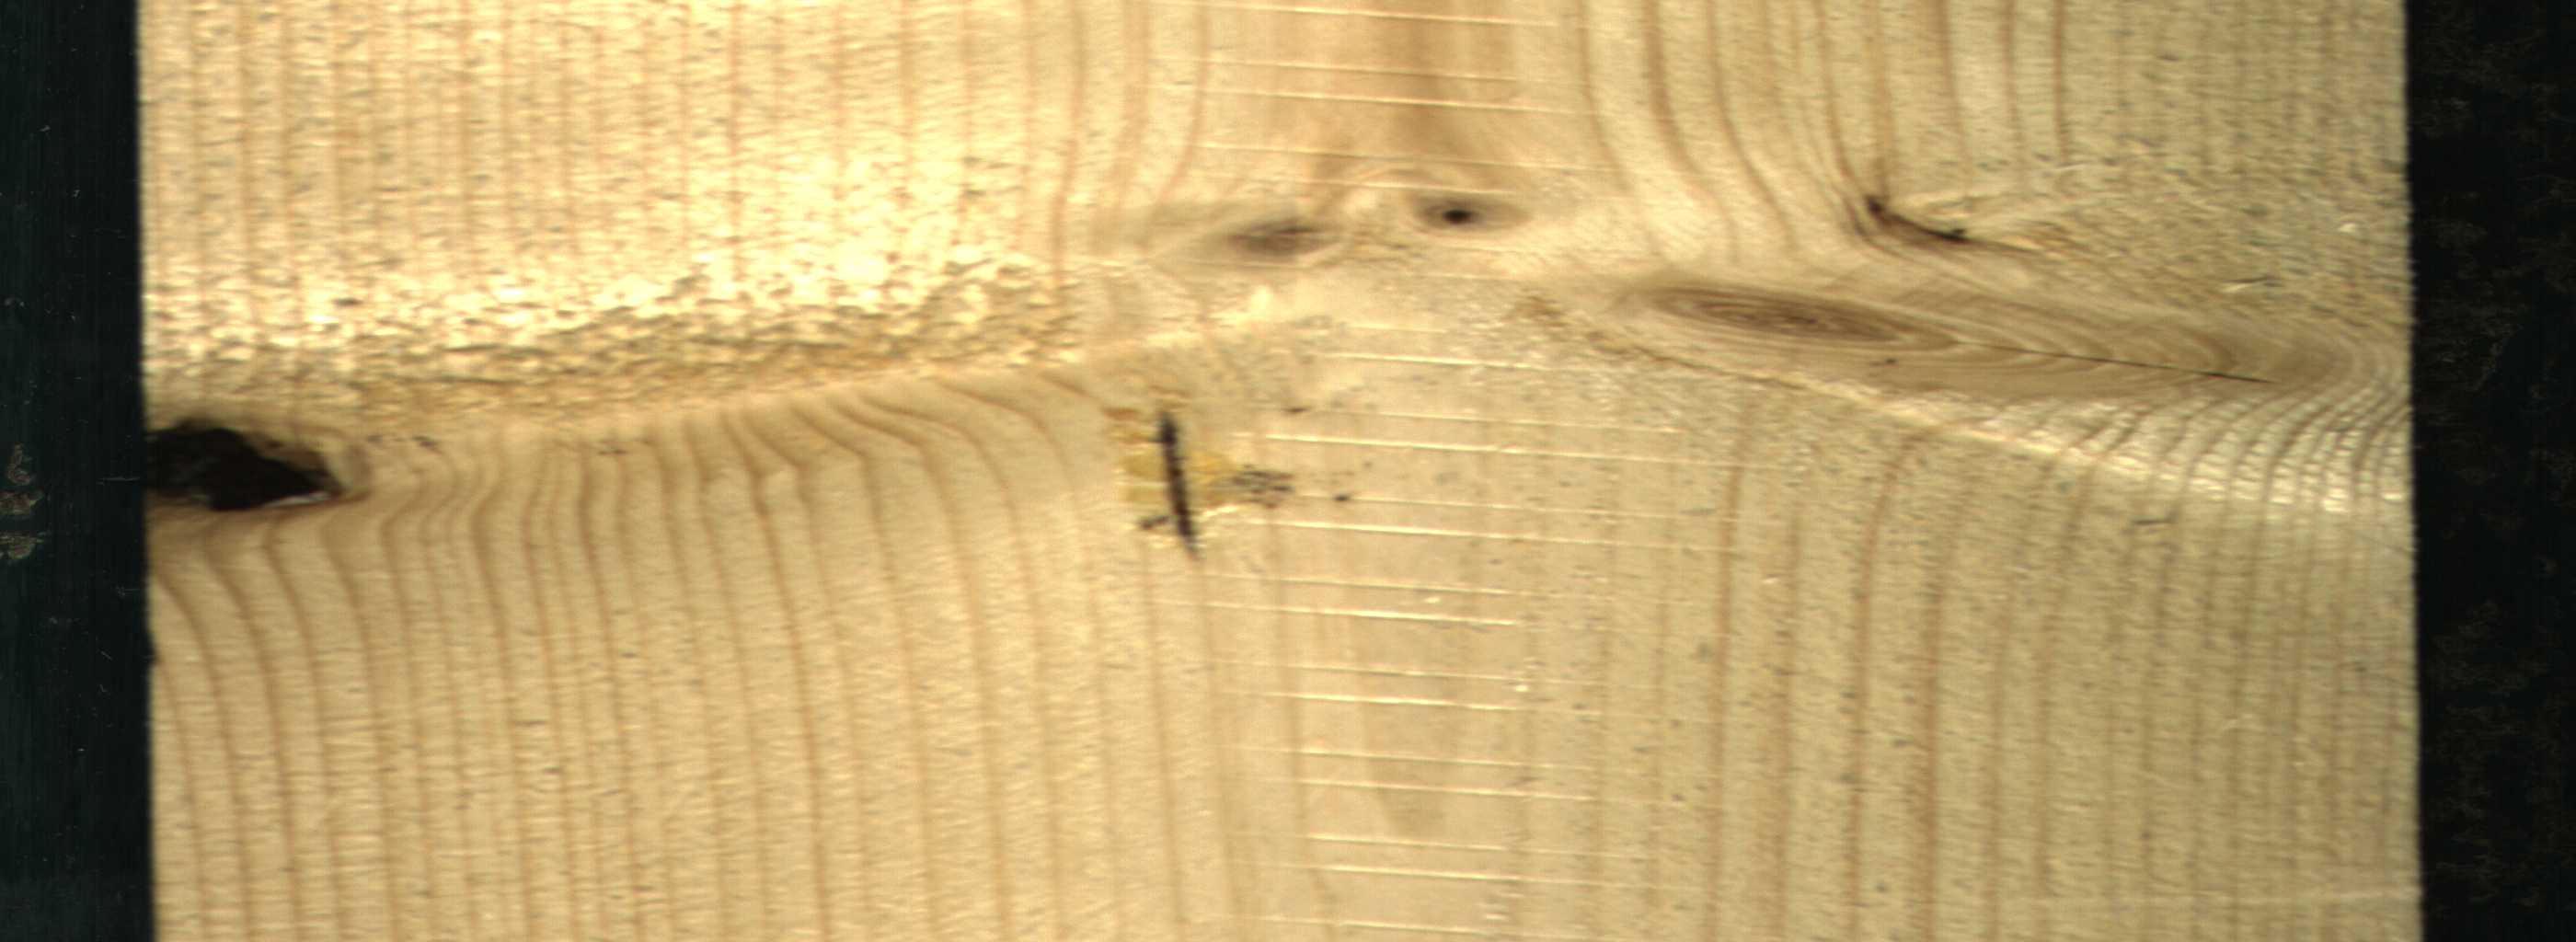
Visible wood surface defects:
resin
Knot_missing
Live_Knot
Live_Knot
Live_Knot
Live_Knot